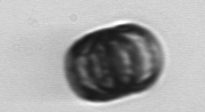
Label: Paralia_sulcata